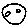
Label: smiley face